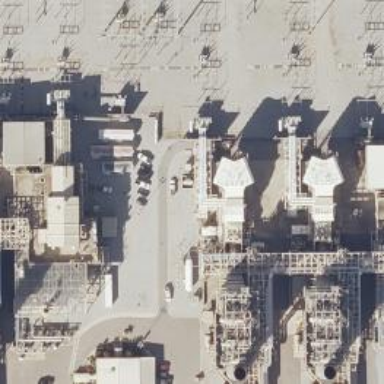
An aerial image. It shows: Gas turbine generator powered by gas.